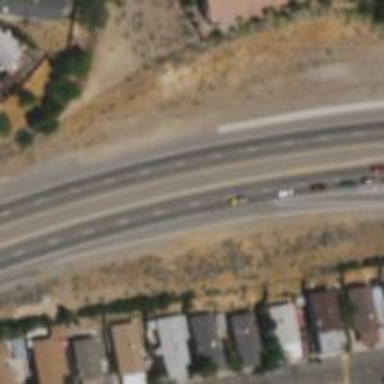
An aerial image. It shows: Expressway with asphalt surface. This primary highway has separate sidewalk.